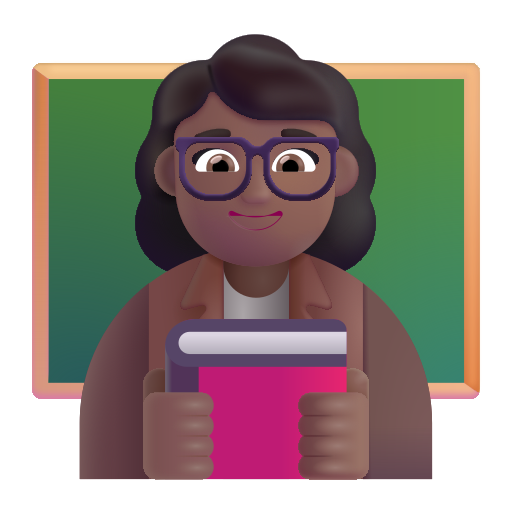
woman teacher color  dark